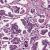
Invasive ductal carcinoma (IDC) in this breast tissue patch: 1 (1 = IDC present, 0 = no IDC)